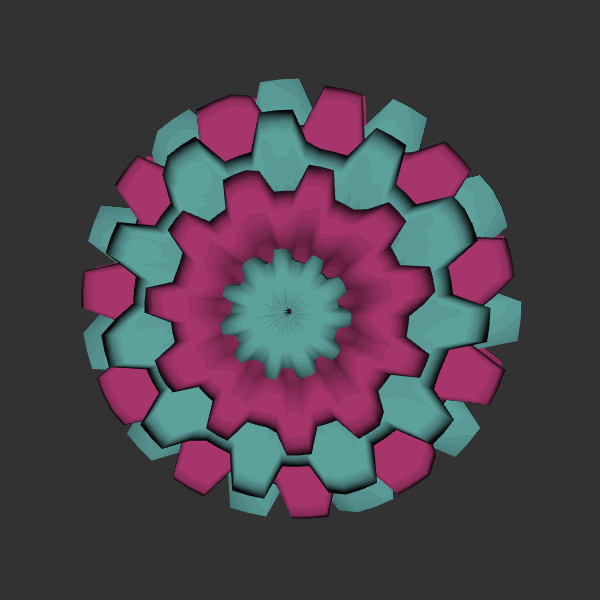
Background: dark